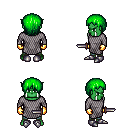
a pixel art fantasy rpg character, male body template, orc, green skin, chain mail, teal pants, green plain hairstyle, gold gloves, metal boots, dagger, four views (front, back, left, right), 2x2 character sprite sheet, small pixel art, hard edges, no anti-aliasing